Field crop: maize
Growth stage: 2
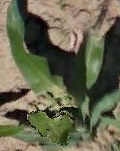
Species: maize